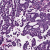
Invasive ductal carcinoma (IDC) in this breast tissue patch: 1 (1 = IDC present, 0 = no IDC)